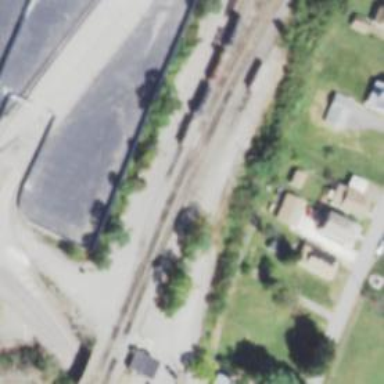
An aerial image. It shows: Railway siding for service.